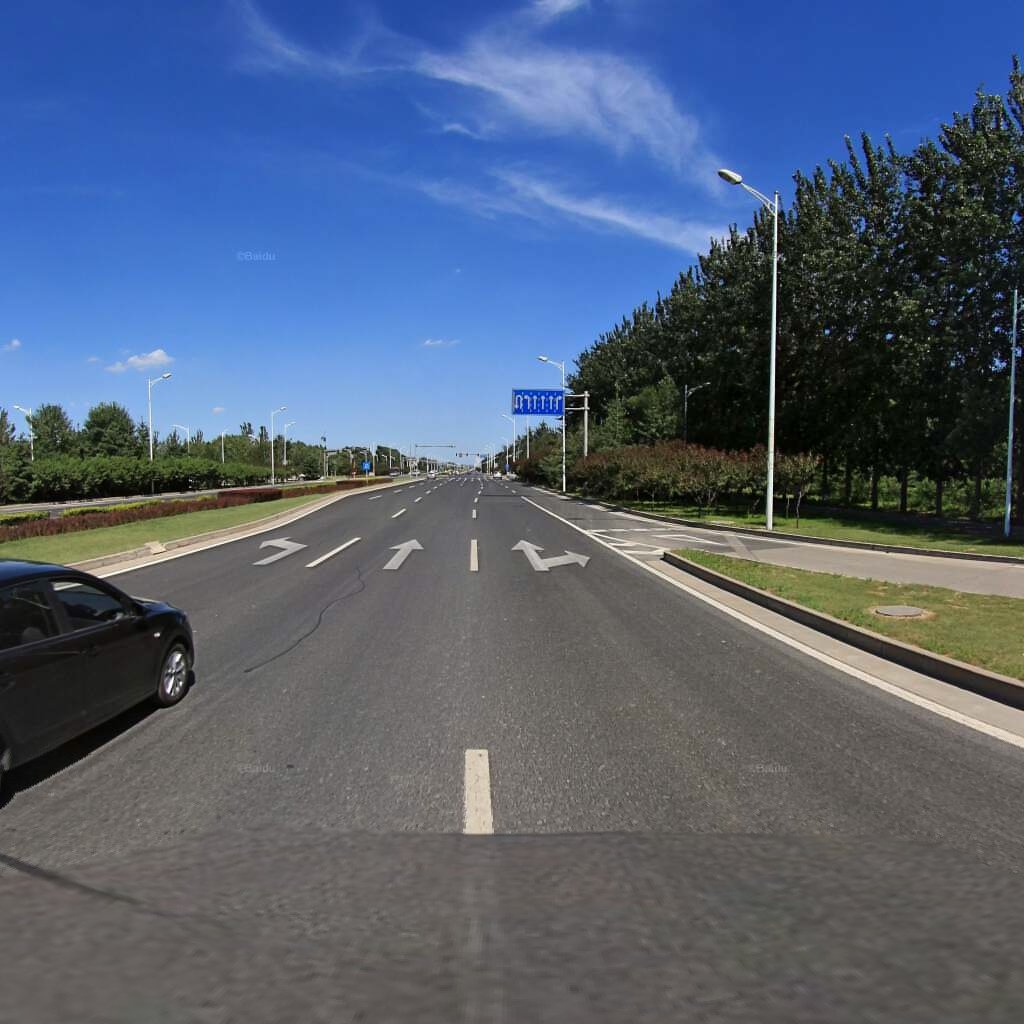
Region: Haidian
Road damage annotations: longitudinal patch, transverse patch, manhole cover